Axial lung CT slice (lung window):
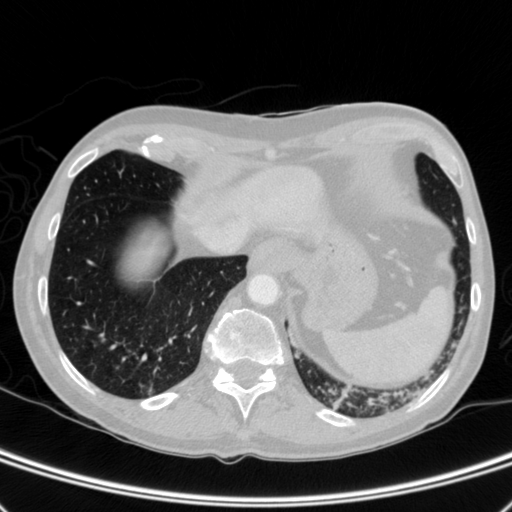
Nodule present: no